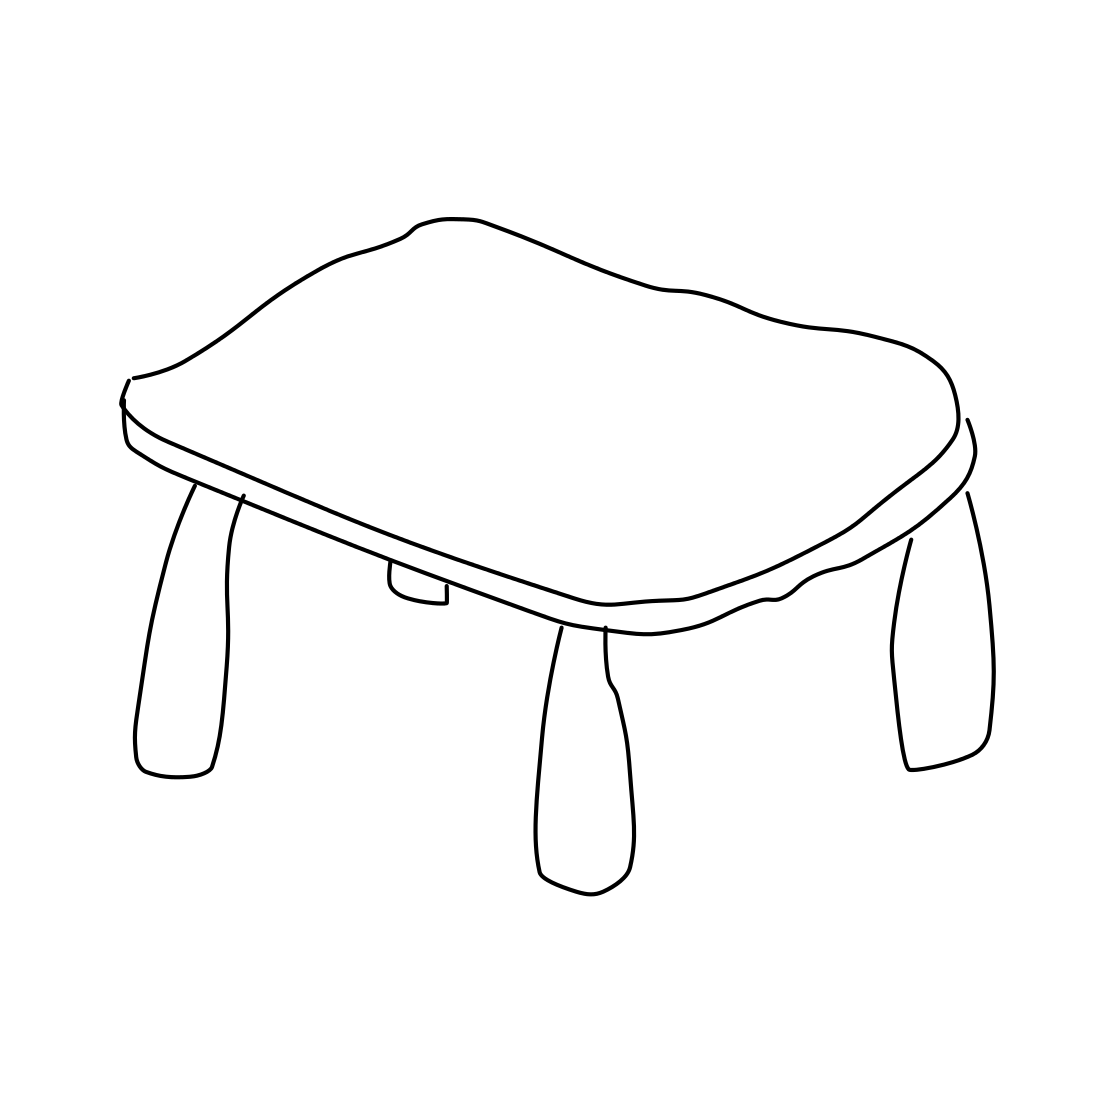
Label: table